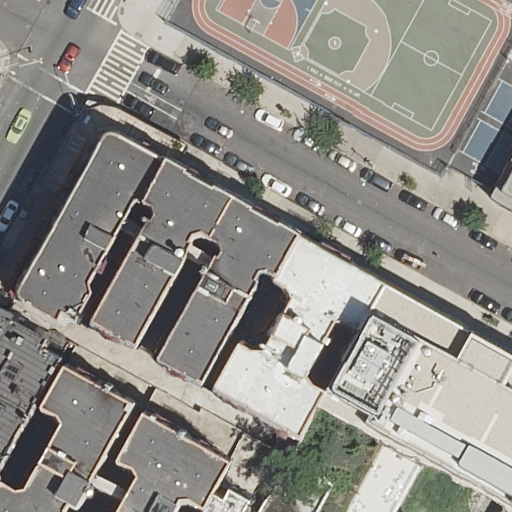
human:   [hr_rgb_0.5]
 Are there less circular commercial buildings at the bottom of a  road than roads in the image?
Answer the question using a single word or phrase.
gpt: yes

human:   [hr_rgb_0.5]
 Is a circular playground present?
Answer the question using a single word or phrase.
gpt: no

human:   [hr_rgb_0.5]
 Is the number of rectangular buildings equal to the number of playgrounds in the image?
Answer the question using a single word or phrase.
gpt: yes

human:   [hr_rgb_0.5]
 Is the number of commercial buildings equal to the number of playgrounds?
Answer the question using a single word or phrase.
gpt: no

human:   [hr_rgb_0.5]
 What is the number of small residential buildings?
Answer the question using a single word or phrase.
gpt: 2

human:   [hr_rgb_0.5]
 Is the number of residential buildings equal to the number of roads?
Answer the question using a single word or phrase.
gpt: no

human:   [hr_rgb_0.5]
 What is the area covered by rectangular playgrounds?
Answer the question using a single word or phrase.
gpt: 0m2

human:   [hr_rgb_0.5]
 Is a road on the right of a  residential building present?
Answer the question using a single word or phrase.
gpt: yes

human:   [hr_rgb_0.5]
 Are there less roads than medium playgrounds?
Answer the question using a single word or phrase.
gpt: no

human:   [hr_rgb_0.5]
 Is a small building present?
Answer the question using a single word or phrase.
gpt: yes

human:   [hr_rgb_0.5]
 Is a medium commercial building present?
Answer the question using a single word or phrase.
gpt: no

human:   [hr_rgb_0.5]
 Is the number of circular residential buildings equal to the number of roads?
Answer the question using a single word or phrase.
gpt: no

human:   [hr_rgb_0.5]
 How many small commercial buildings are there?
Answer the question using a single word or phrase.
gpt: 0

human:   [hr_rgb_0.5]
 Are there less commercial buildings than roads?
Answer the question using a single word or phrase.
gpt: yes

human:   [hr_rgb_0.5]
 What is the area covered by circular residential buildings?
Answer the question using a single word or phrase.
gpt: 0m2

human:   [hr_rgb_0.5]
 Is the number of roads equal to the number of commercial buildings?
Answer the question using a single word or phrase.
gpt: no

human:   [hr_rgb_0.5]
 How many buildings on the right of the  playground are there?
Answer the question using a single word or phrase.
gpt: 0

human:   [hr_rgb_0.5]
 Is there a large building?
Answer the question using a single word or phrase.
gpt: yes

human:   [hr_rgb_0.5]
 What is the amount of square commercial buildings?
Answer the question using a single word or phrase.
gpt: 0

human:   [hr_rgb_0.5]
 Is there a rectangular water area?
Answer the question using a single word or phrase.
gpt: no

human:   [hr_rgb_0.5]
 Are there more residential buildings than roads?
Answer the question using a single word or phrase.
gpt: yes

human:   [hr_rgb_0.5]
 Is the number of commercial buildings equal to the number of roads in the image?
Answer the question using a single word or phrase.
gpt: no

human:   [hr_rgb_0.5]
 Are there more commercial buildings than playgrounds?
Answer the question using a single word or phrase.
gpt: no

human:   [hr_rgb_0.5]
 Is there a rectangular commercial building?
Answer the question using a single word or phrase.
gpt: no

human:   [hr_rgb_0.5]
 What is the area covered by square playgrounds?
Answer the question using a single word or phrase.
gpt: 0m2

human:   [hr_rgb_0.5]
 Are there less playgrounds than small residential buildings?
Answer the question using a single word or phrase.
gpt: yes

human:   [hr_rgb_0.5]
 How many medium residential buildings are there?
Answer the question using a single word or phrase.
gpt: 2

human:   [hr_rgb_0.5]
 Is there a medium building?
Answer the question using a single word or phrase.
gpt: yes

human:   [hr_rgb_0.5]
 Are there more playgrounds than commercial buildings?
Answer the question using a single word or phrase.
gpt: yes

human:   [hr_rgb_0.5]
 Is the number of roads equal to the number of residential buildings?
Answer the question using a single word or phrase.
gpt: no

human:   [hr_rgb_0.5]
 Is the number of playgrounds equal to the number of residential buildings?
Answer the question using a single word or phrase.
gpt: no

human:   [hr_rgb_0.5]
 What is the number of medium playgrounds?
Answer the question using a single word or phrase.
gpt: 0

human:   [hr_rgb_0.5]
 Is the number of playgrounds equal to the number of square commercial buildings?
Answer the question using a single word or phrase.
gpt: no

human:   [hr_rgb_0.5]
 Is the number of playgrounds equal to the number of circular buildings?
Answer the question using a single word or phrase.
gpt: no

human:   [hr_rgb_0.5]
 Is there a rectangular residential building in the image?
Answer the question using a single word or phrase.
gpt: yes

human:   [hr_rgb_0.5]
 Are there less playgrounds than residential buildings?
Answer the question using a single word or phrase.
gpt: yes